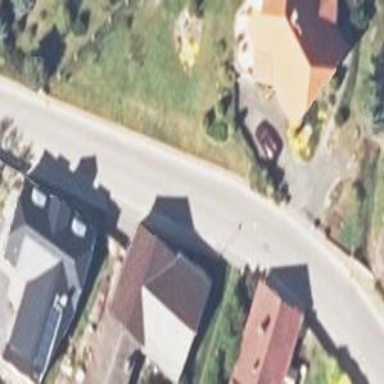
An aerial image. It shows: Asphalt road in residential area.